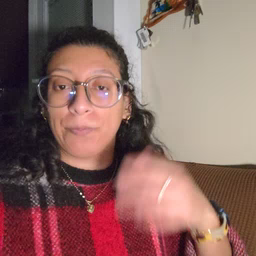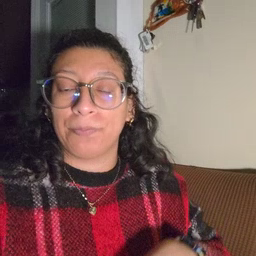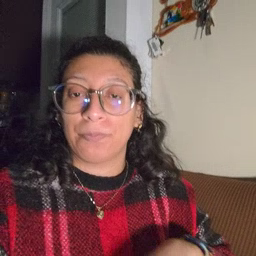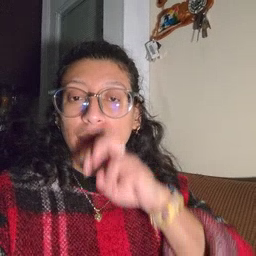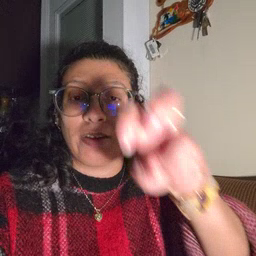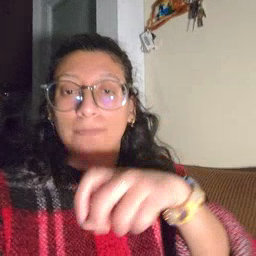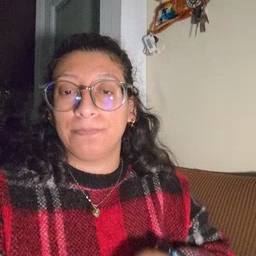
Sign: ride